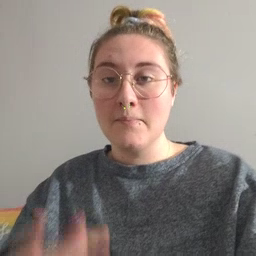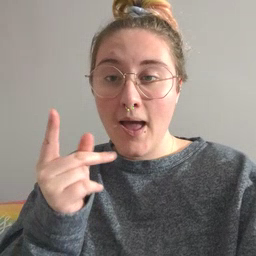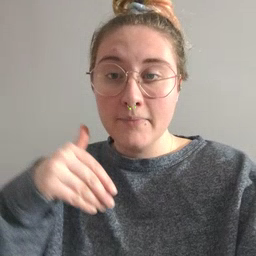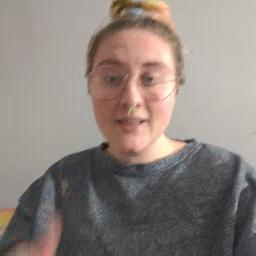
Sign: puppy